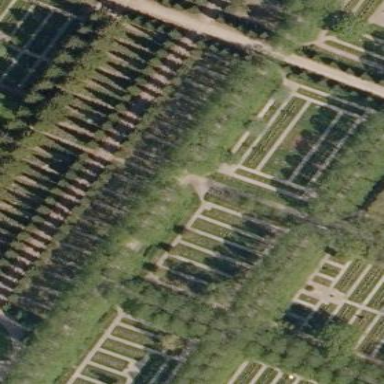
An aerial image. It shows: Sector in the cemetery.